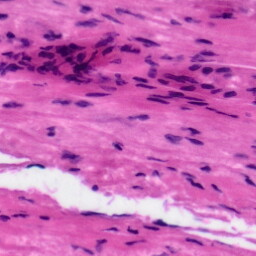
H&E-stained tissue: Tonsil